Question: I got a problem with my header. My website is askew for my links. I think it's style.css, so I tried my style.css and no success. I am a beginner at .css.
Here's a picture of my website:

Here's HTML code:
'''
<!DOCTYPE html PUBLIC "-//W3C//DTD XHTML 1.0 Strict//EN" "http://www.w3.org/TR/xhtml1/DTD/xhtml1-strict.dtd">
<html xmlns="http://www.w3.org/1999/xhtml">
<head>
<title><?php echo $page_title; ?></title>
<link rel="stylesheet" href="includes/style.css" type="text/css" media="screen" />
<meta http-equiv="content-type" content="text/html; charset=utf-8" />
</head>
<body>
<div id="header">
<h1></h1>
<h2></h2>
</div>
<div id="navigation">
<ul>
<li><a href="index.php">Home</a></li>
<li><a href="calculator.php">Calculator</a></li>
<li><a href="lotto.php">Lotto Numbers</a></li>
<li><a href="craps.php">Craps</a></li>
</ul>
</div>
<div id="content"><!-- Start of the page-specific content. -->
<!-- Script 3.2 - header.html -->
'''
Here's CSS code:
'''
/*
Author : Christopher Robinson
Email : christopher@edg3.co.uk
Website : http://www.edg3.co.uk/
*/
* {
border: 0;
margin: 0;
padding: 0;
}
/* general */
a {
color: #777;
text-decoration: none;
}
a:hover {
color: #333;
text-decoration: none;
}
/* body */
body {
background: #ffffff;
color: #555;
font: 0.8em Arial, Helvetica, "bitstream vera sans", sans-serif;
}
/* header */
#header {
border-bottom: 1px solid #999;
height: 80px;
margin: 0 auto;
width: 751px;
}
#header h1 {
color: #888;
font-size: 300%;
letter-spacing: -3px;
text-align: right;
padding: 5px;
margin-bottom: -20px;
}
#header h2 {
color: #CCC;
font-size: 200%;
letter-spacing: -2px;
text-align: right;
}
/* navigation */
#navigation {
background: #fafafa;
border-right: 1px solid #999;
margin: 0 auto;
width: 750px;
height: 40px;
list-style: none;
}
#navigation li {
border-left: 1px solid #999;
float: left;
width: 187px;
list-style: none;
}
#navigation a {
color: #555;
display: block;
line-height: 40px;
text-align: center;
}
#navigation a:hover {
background: #e3e3e3;
color: #555;
}
#navigation .active {
background: #e3e3e3;
color: #777;
}
/* content */
#content {
height: auto;
margin: 0 auto;
padding: 0 0 20px;
width: 751px;
}
#content h1 {
border-bottom: 1px dashed #999;
font-size: 1.8em;
padding: 20px 0 0;
}
#content p {
padding: 20px 20px 0;
}
/* footer */
#footer {
border-top: 1px solid #999;
height: 50px;
margin: 0 auto;
padding: 10px;
text-align: center;
width: 751px;
}
/* Added by Larry Ullman: */
.error, .ad {
font-weight: bold;
color: #C00
}
input, select, .input {
padding: 5px;
font-weight: bold;
font-size: 1em;
color: #008040;
background: #FFFFFF;
border: 1px dotted #004080;
}
'''
I copied your code to my file and pasting it on. I tried, no success. It's the fourth link is the problem. I can't fix it.
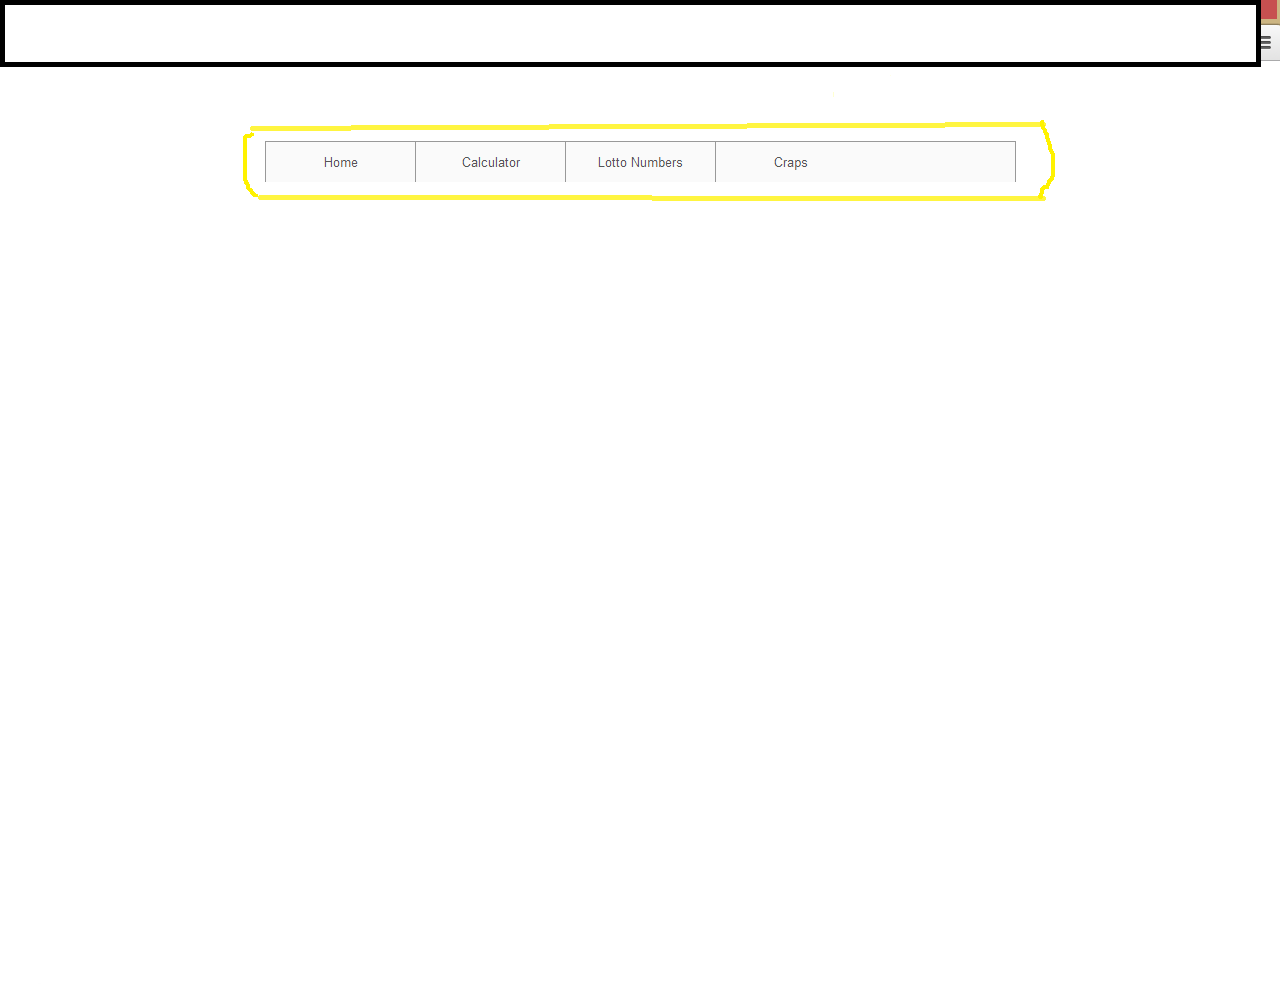
Answer: Looking at your code in a fiddle here: <URL> it appears that your navitems don't fit in the container. This is due to the 'ul' padding border you have given the 'li' elements.
So for a start lets downsize the elements a little and remove the padding:
'''
#navigation ul {padding-left:0;}
#navigation li {
border-left: 1px solid #999;
float: left;
width: 185px;
list-style: none;
}
'''
As seen here: <URL>
Which appears to be what you are after.